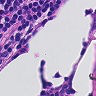
Metastatic tissue present: no